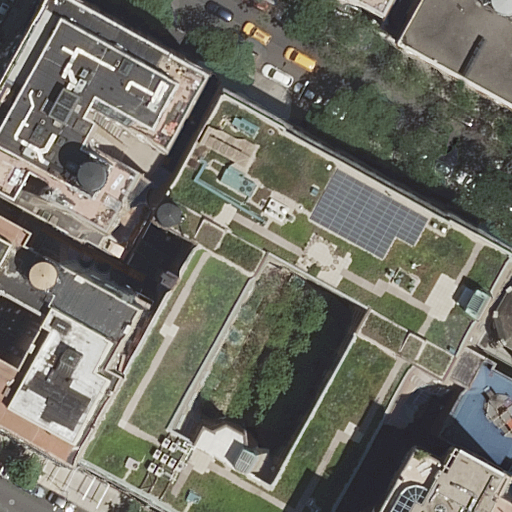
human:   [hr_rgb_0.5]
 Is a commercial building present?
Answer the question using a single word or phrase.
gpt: no

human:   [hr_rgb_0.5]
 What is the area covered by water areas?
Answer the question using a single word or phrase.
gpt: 0m2

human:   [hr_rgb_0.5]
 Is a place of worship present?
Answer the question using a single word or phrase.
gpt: yes

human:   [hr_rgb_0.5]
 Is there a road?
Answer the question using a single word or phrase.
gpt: yes

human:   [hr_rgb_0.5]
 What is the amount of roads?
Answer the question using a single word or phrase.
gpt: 2

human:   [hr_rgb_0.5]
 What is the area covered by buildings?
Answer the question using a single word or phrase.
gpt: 3743m2

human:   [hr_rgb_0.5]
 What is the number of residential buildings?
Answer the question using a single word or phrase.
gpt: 5

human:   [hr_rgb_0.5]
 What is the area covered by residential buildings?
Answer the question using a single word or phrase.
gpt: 3160m2

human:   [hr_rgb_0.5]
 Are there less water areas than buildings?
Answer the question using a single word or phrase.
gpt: yes

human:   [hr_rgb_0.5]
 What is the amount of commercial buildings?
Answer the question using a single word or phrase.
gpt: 0

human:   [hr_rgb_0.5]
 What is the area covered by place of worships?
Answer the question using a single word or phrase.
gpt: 367m2

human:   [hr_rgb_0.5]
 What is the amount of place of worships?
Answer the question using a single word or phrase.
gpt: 1

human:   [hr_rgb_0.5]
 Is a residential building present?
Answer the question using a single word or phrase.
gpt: yes

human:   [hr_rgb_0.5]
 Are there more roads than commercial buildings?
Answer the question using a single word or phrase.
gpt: yes

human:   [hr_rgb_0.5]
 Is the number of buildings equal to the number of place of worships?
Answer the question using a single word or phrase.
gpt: no

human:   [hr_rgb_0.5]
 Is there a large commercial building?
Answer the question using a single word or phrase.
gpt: no

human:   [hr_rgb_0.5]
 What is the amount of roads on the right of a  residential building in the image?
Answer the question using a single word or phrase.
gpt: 1

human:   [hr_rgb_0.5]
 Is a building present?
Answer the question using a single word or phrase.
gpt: yes

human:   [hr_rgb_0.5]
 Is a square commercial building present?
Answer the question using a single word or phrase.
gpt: no

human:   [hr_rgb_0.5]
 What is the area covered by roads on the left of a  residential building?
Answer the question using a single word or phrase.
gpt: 0m2

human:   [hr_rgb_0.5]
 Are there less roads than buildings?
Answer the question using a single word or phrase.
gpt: yes

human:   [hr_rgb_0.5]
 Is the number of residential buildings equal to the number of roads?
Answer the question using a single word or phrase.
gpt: no

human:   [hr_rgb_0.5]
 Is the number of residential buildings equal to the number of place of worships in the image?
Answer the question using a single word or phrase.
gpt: no

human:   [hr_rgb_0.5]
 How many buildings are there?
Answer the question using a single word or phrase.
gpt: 7

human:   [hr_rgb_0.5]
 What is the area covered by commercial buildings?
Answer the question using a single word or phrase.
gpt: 0m2

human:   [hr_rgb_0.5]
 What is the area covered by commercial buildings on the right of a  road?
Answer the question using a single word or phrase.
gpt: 0m2

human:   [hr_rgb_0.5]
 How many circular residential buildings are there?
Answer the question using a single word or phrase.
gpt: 0

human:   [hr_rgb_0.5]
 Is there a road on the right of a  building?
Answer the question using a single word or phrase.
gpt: yes

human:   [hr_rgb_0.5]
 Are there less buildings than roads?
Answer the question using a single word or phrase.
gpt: no

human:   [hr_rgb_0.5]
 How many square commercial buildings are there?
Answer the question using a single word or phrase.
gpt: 0

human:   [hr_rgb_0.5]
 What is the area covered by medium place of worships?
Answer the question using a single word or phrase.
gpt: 367m2

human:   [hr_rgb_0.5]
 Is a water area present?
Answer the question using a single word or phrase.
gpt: no

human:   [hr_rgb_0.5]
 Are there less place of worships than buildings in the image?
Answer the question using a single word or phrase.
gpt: yes

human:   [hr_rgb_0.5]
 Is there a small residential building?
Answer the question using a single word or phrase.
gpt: yes

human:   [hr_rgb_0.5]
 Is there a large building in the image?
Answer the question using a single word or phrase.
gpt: yes

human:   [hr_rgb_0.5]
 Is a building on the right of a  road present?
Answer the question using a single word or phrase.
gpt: yes

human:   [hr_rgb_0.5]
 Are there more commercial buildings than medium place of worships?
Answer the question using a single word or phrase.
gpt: no

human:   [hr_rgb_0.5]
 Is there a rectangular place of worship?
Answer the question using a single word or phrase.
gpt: no

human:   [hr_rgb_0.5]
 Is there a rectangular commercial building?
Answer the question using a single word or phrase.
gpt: no

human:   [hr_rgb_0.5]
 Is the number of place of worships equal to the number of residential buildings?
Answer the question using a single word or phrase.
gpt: no

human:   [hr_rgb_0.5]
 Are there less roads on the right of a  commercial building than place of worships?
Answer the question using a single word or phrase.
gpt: yes

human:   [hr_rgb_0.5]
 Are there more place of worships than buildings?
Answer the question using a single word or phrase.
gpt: no

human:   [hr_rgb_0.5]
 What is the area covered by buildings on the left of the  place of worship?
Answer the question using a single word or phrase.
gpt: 2131m2

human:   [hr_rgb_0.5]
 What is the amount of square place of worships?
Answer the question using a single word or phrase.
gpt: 0

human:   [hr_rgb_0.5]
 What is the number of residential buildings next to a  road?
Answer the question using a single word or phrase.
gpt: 5

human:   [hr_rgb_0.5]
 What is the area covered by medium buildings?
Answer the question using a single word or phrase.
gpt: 908m2

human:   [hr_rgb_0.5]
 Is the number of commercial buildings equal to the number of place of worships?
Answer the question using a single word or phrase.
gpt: no

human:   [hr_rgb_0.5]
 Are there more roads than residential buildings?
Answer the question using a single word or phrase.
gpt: no

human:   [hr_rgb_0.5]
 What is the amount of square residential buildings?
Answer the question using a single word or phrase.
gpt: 0

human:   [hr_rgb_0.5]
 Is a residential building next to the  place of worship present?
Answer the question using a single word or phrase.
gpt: yes

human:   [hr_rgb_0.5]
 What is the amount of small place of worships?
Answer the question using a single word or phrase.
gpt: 0

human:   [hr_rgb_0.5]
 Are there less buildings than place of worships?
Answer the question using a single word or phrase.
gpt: no

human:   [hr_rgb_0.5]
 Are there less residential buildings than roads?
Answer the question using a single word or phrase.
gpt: no

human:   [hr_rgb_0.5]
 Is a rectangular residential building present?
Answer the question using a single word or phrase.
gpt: yes

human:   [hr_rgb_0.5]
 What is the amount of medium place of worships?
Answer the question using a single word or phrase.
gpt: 1

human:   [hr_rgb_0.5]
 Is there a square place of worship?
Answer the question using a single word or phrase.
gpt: no

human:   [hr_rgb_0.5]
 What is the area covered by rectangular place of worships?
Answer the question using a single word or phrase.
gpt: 0m2

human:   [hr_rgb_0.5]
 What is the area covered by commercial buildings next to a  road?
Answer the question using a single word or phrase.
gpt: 0m2

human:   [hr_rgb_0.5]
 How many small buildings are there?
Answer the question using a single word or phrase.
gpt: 1

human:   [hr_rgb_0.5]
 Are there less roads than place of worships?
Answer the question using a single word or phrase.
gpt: no

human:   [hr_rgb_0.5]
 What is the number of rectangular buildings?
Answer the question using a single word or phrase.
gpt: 3

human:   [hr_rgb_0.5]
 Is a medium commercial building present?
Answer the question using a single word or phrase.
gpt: no

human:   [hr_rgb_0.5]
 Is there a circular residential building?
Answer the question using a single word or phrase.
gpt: no

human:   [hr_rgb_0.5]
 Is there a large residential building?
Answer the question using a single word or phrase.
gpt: yes